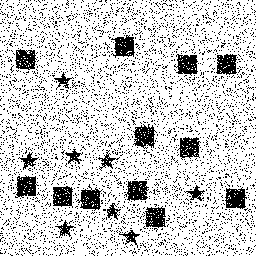
Squares: 12
Triangles: 0
Stars: 8
Total shapes: 20